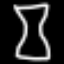
Label: hourglass